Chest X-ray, AP view. Patient: 57 years old, sex F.
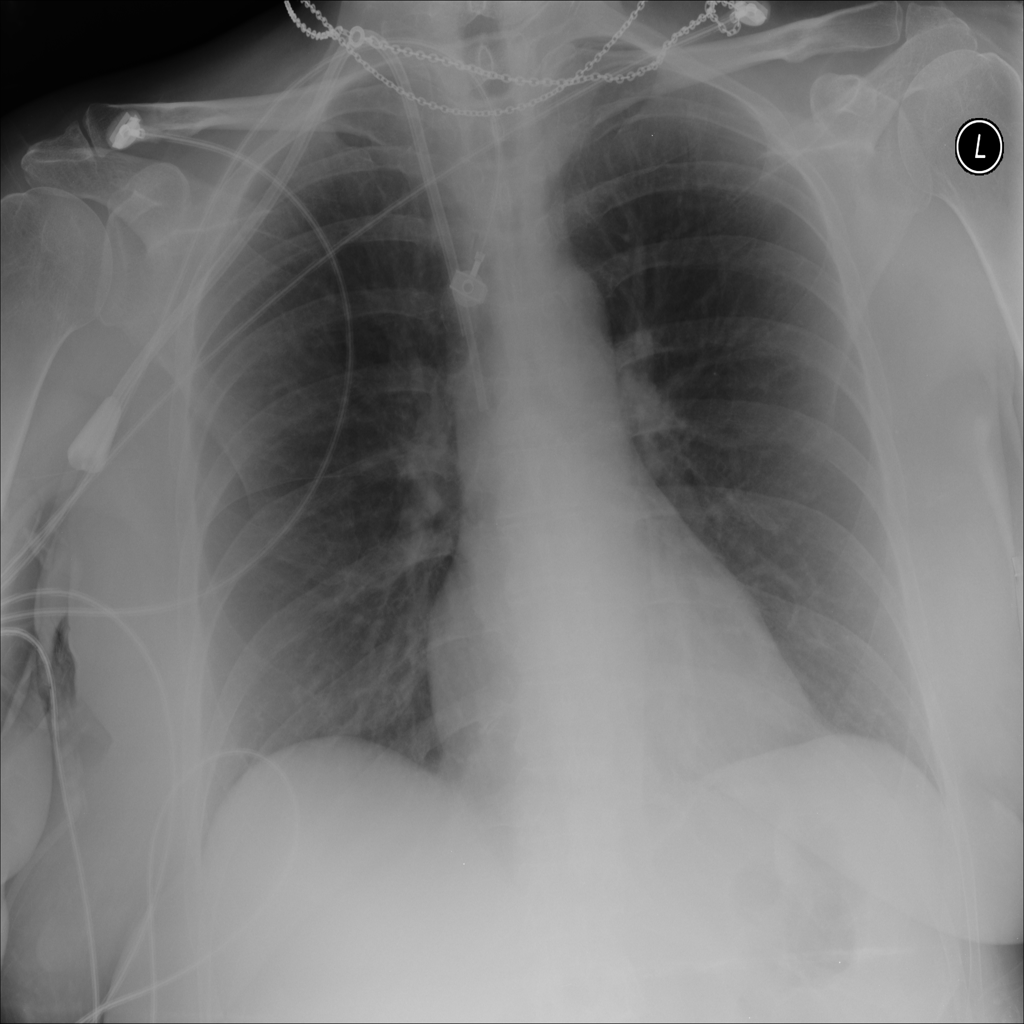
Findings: No Finding